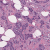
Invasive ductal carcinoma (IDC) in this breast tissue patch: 1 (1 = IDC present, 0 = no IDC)